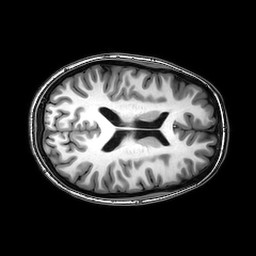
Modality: T1w
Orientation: axial
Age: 22
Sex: female
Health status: healthy
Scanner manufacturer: philips
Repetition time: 0.008167 s
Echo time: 0.00375 s